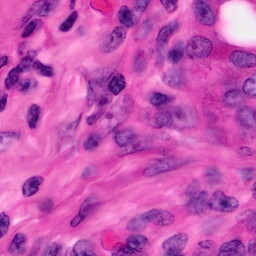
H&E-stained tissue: Pancreatic